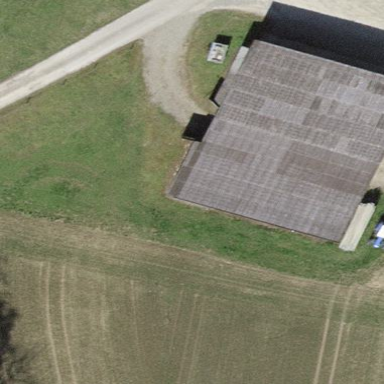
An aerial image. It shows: Skillion-roofed farm auxiliary building.